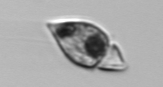
Label: Amphidinium